九年级 · 变换几何
如图, 在平面直角坐标系中, 点 $B 、 C 、 E$ 、在 $y$ 轴上, Rt $\triangle A B C$ 经过变换得到 $R t \triangle O D E$.若点 $C$ 的坐标为 $(0,1), A C=2$, 则这种变换可以是

( )

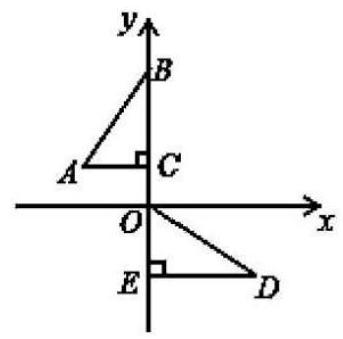
A. $\triangle A B C$ 绕点 $C$ 顺时针旋转 $90^{\circ}$, 再向下平移3

B. $\triangle A B C$ 绕点 $C$ 顺时针旋转 $90^{\circ}$, 再向下平移 1

C. $\triangle A B C$ 绕点 $C$ 逆时针旋转 $90^{\circ}$, 再向下平移 1

D. $\triangle A B C$ 绕点 $C$ 逆时针旋转 $90^{\circ}$, 再向下平移3

答案: A
解析: 解: 根据图形可以看出, $\triangle A B C$ 绕点 $C$ 顺时针旋转 $90^{\circ}$, 再向下平移 3 个单位可以得到 $\triangle O D E$.

故选: $A$.

观察图形可以看出, Rt $\triangle A B C$ 通过变换得到 Rt $\triangle O D E$, 应先旋转然后平移即可.

本题考查的是坐标与图形变化旋转和平移的知识, 掌握旋转和平移的概念和性质是解题的关键.